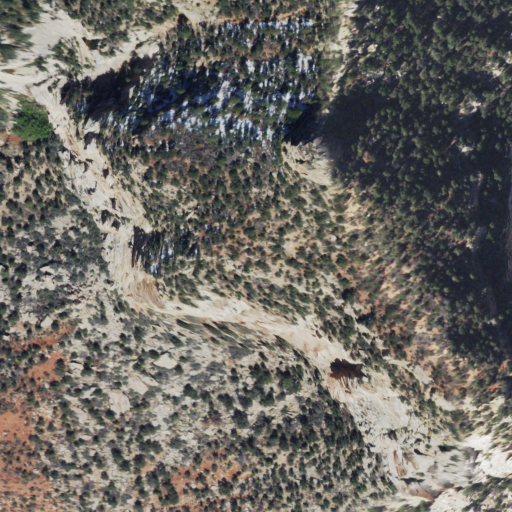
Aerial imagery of cliff(s) in Arizona named Widforss Point containing evergreen forest, shrub, and barren land